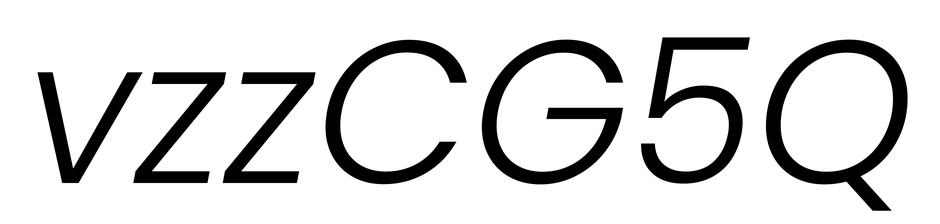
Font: Poppins-LightItalic